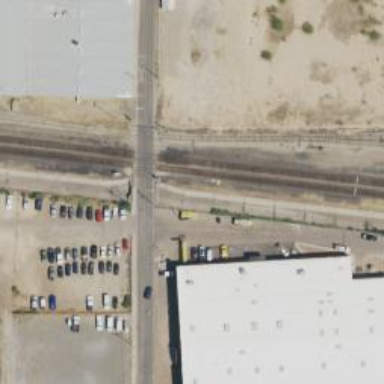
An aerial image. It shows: Level crossing along the railway.